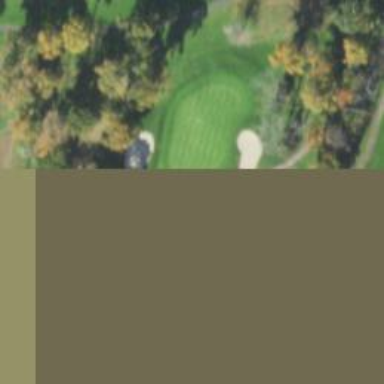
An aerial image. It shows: View of golf hole.